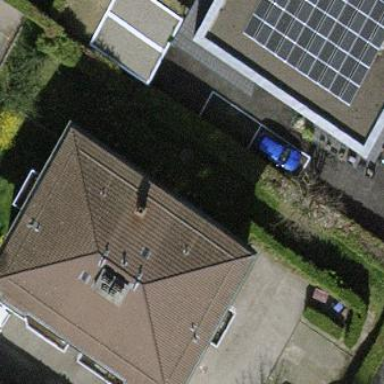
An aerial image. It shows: Hipped roof apartment building.